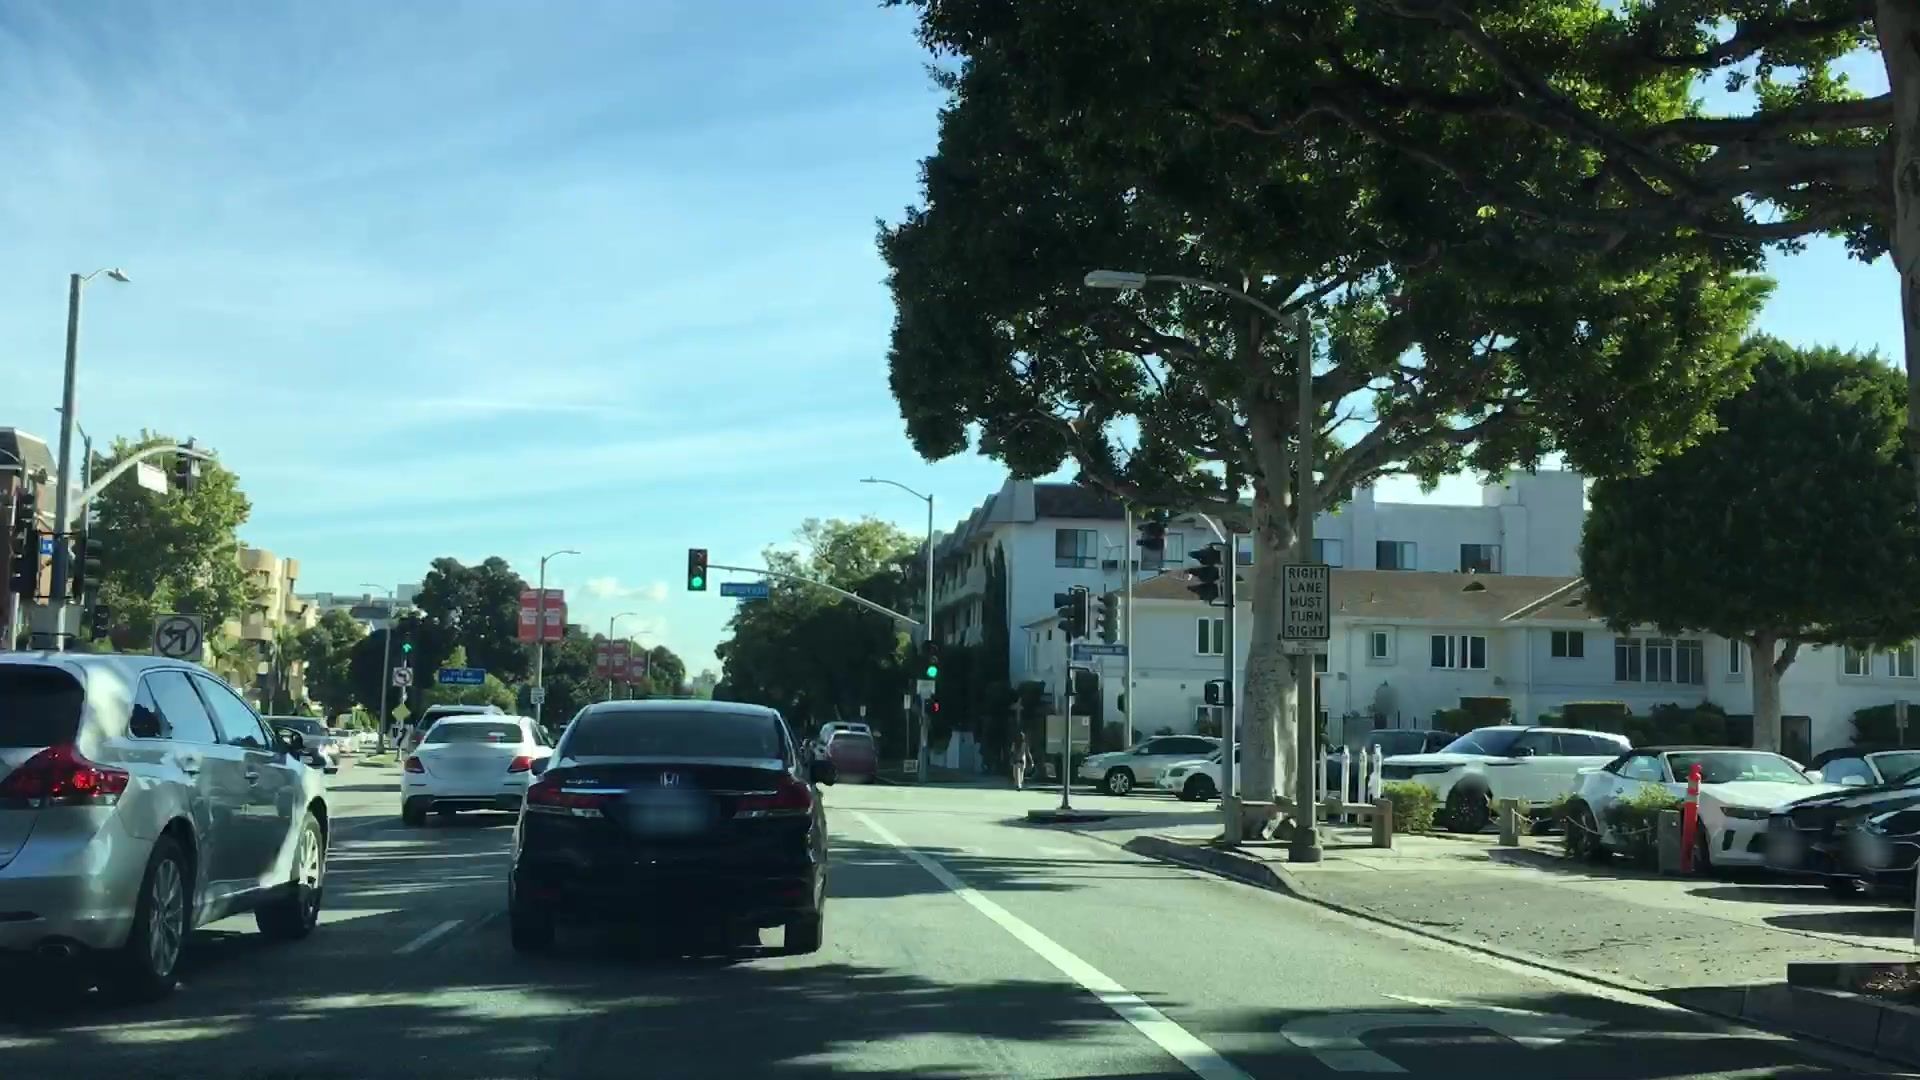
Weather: clear
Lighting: day
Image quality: good
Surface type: driving surface
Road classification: secondary
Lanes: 3
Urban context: urban centre
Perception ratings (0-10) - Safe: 7.61, Lively: 8.07, Beautiful: 8.48, Boring: 1.92, Depressing: 1.98, Wealthy: 6.42